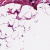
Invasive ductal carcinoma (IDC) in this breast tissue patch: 0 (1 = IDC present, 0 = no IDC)